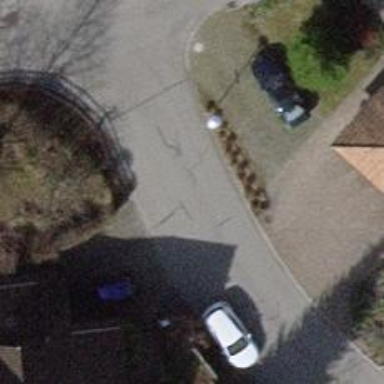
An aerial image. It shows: Smooth asphalt road in residential area.